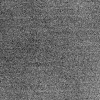
Atmospheric dust classification: dusty